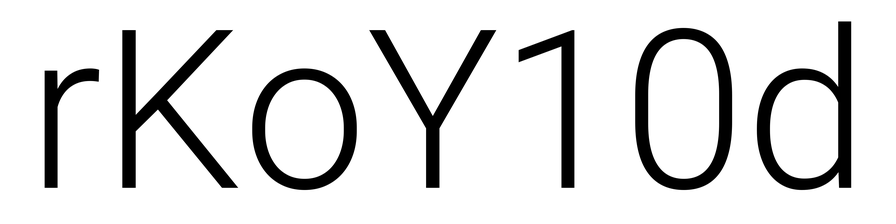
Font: Roboto_Light